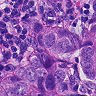
Metastatic tissue present: yes